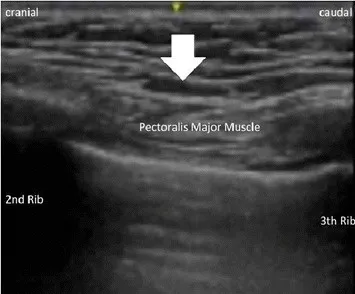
An ultrasound image of the selective supraclavicular nerve block. An injection point is a white arrow.
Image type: radiology (ultrasound)